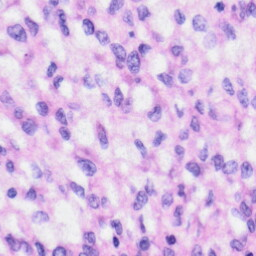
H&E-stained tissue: Liver